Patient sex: F
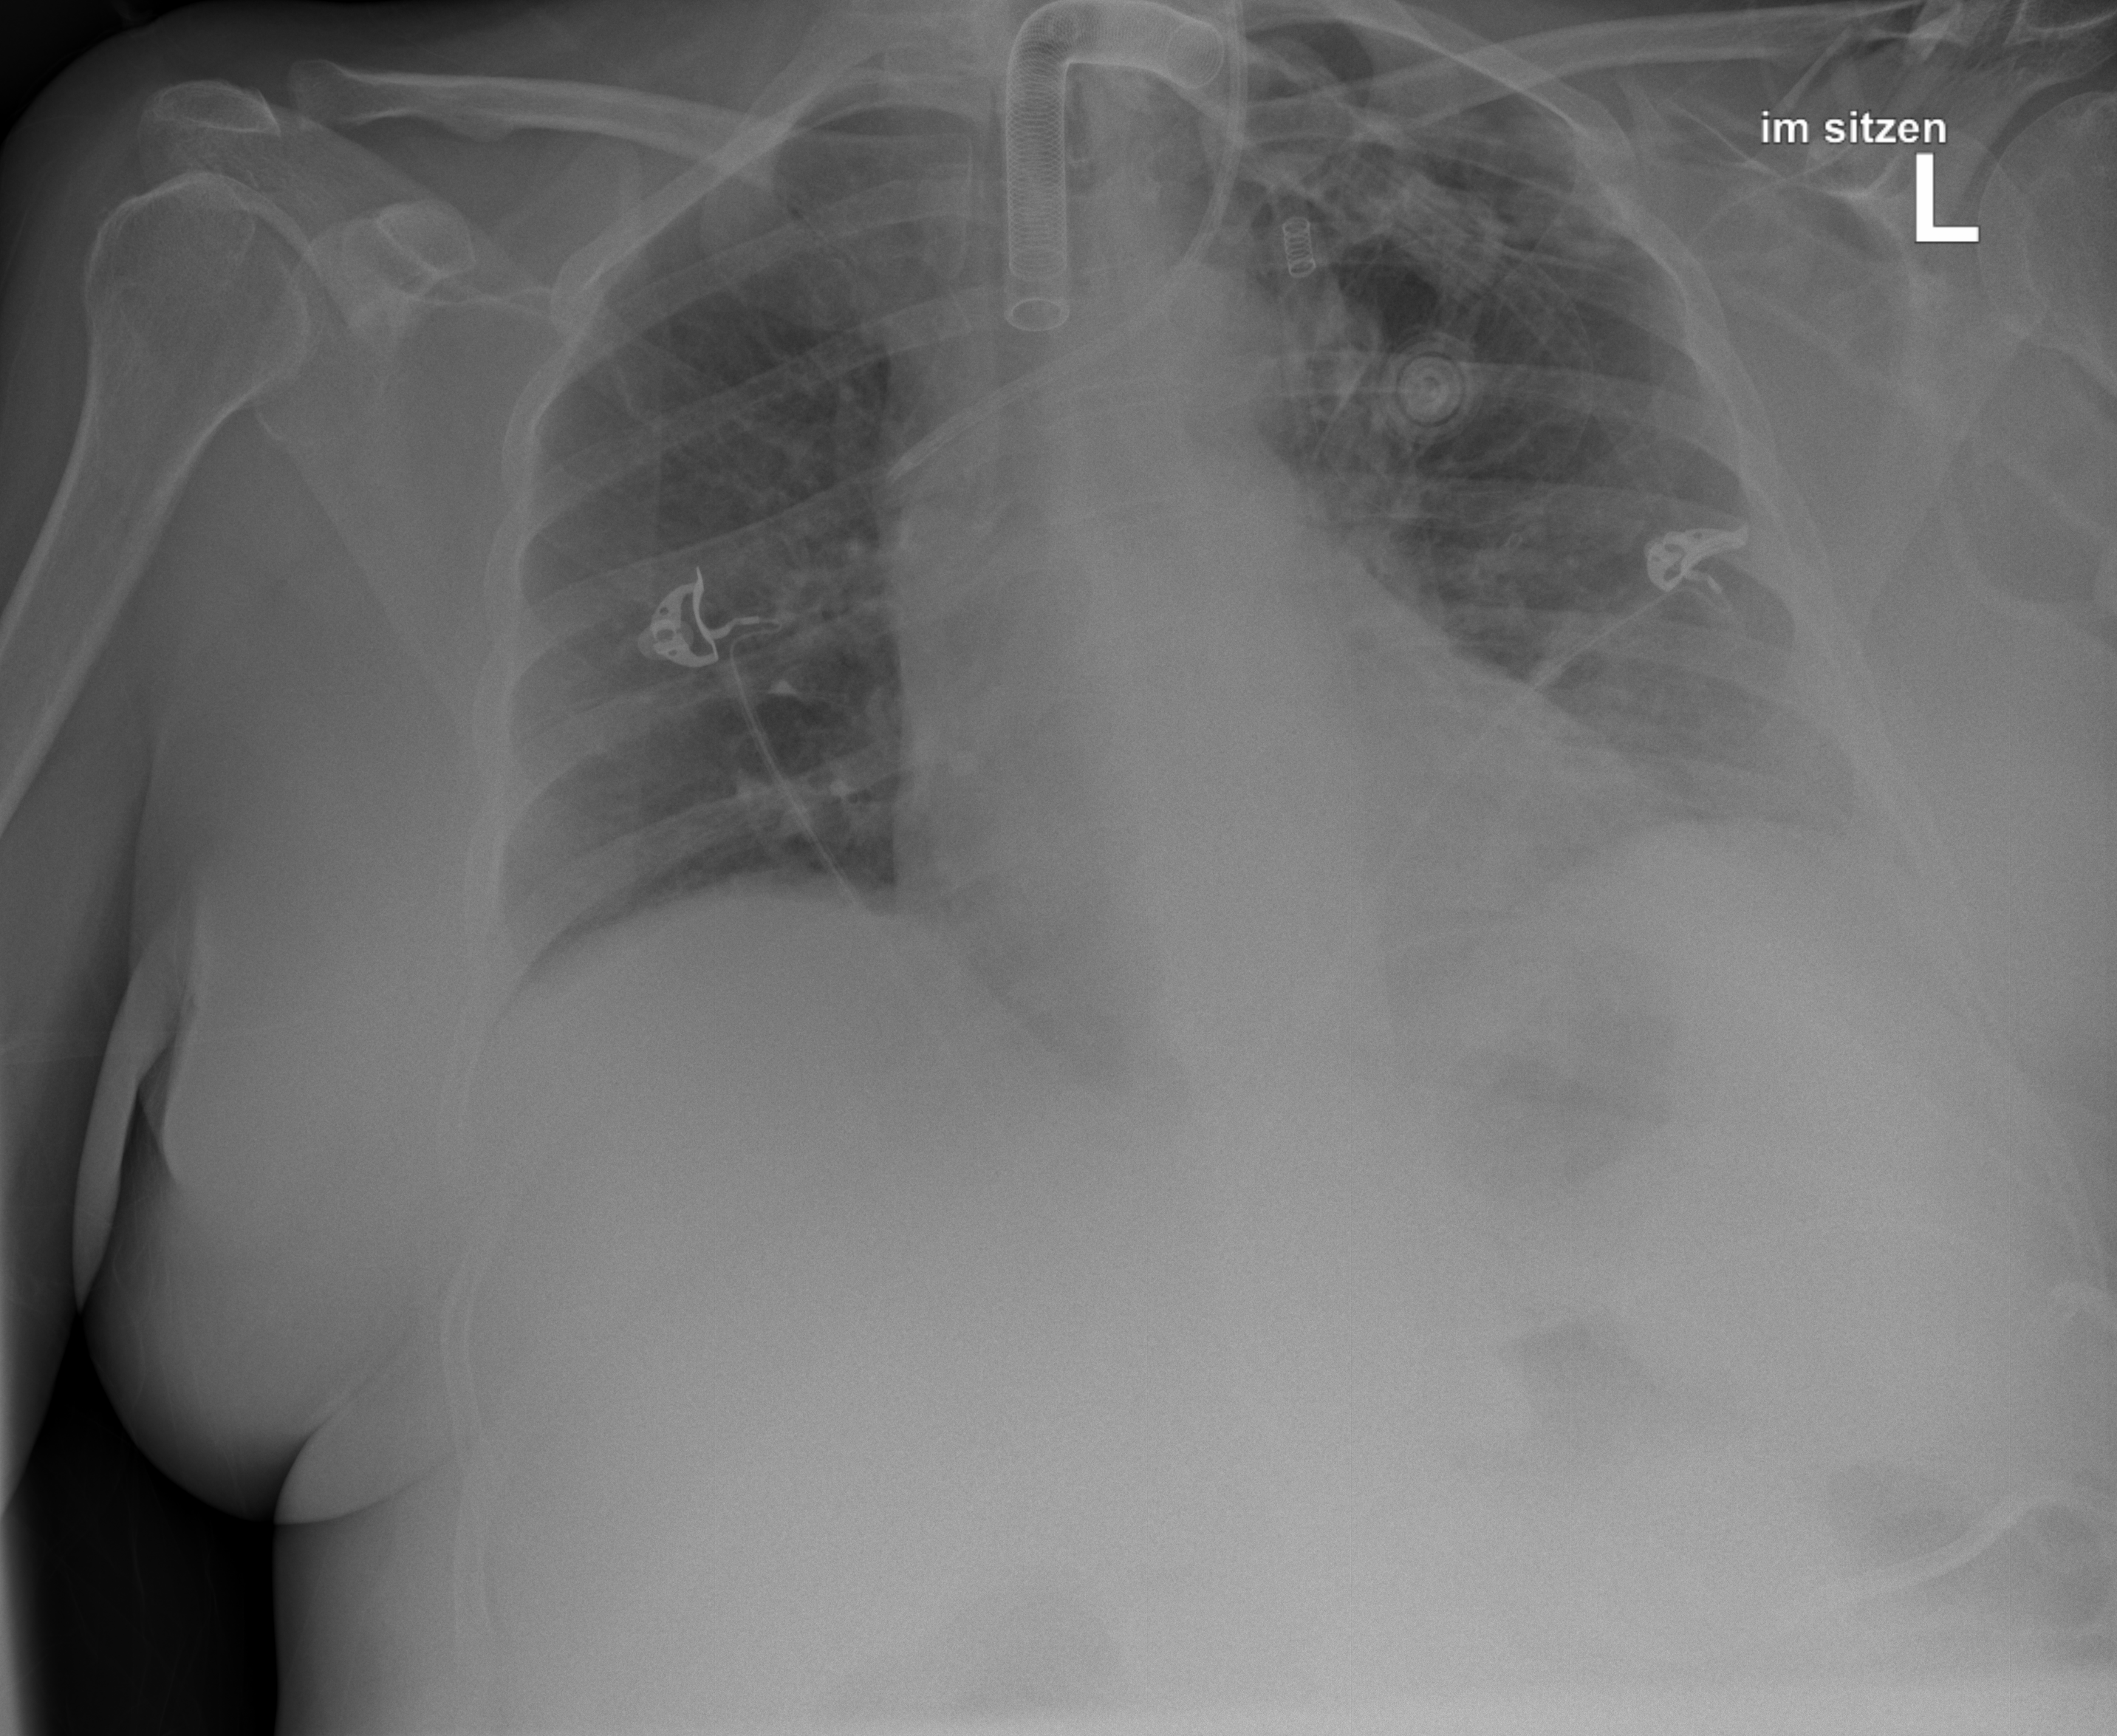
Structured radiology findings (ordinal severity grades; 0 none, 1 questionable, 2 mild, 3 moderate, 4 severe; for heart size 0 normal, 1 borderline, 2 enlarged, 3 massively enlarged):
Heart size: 1
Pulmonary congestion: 1
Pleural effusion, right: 2
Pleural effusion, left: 2
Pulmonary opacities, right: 1
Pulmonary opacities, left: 0
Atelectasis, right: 2
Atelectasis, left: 2